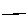
Label: line